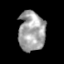
Tissue: skin
Cell type: Epithelial cells
Senescence score: 0.2874
Nuclear area (px): 1037
Mean DAPI intensity: 162.19